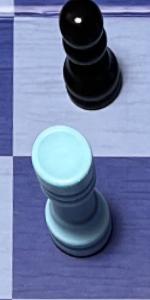
Label: Rook_White